Question:
I am using IE11 on Widnows 7. The server is 2008, IIS v7.0.6...
As you can see by the picture the dropshadow doesn't show up on the banner and the border on the calendar is not as dark.
Same code, same browser, different server.
Any suggestions as to what causes this and how I can fix it?
Any ideas on where to look?
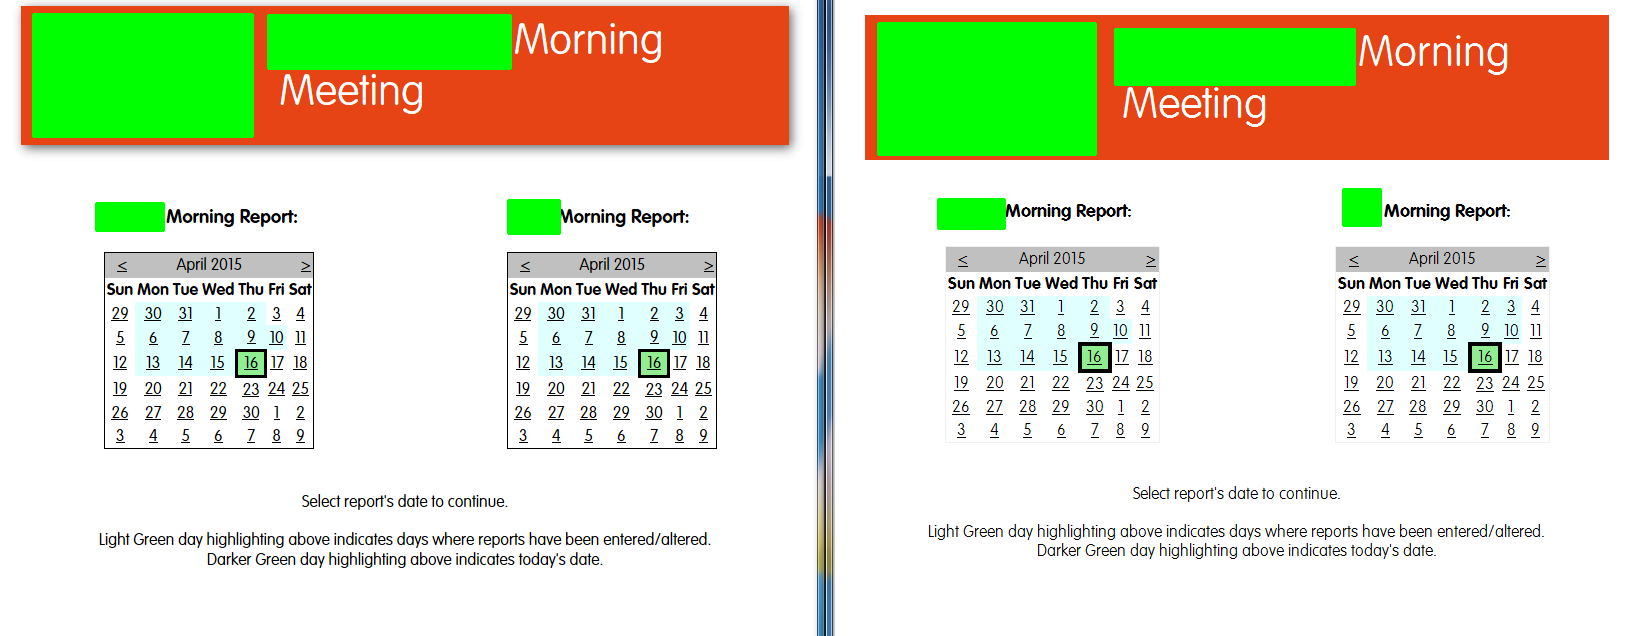
Answer: Try this tag in the head section of your file
'''
<meta http-equiv="X-UA-Compatible" content="IE=edge">
'''
maybe the browser is rendering you page with a lower version than it has, this forces to IE to render the page with the last version posible
Also after adding that press 'ctrl' + 'F5' in the browser to request all from server and no from cache